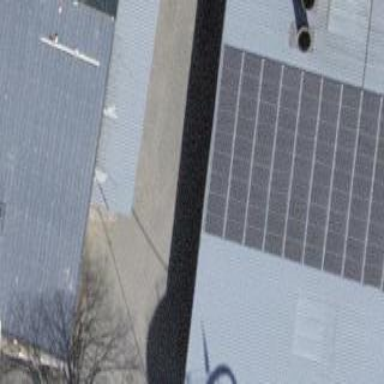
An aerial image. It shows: Solar power generator using photovoltaic method with solar photovoltaic panel types.